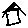
Label: house